Question: This is a code which i am using in my page
## html
'''
<div class="dec">
<select>
<option selected="selected" value="0">1</option>
<option value="2">2</option>
<option value="-1">3</option>
</select>
</div>
<div>
<input name="im_q" id="im_q" type="text" class="dec" placeholder="Texto a Buscar" onfocus="this.placeholder = ''" onblur="this.placeholder = 'Texto a Buscar'" />
</div>
'''
## css
'''
.dec select {
padding-top: 5px;
width: 108%;
border: none;
box-shadow: none;
background: transparent;
background-image: none;
-webkit-appearance: none;
background-image:url('carat-d-black.png');
background-position:90% 70%;
background-repeat:no-repeat;
}
.dec {
border: 1px solid #BBBBBB;
border-radius: 4px;
box-shadow: 2px 2px 2px #BBBBBB;
height: 35px;
margin-bottom: 5px;
margin-top: 5px;
overflow: hidden;
width: 99.5%;
}
'''
I am using same css for select and for textbox.The problem is when we vary(reduce) the size of window,the selectbox size is smaller than the textbox.But i want same size for both.
Jsfiddle:<URL>
Please any one help me.
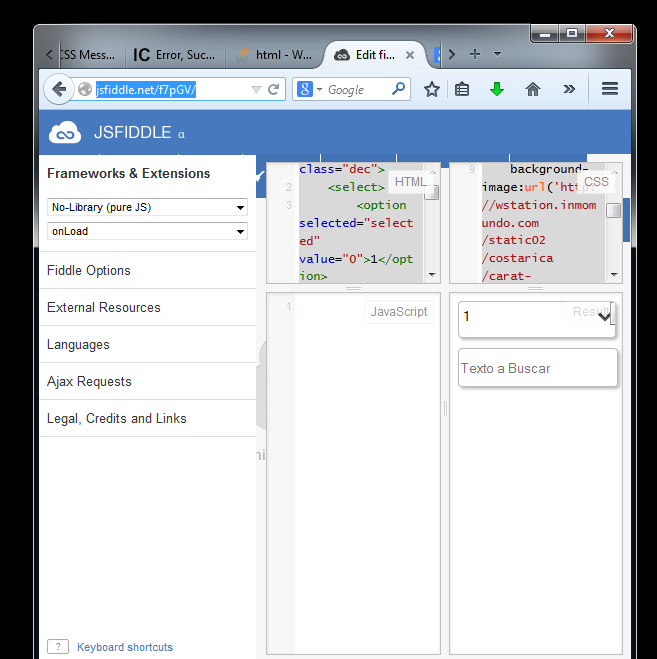
Answer: I guess you have added the class 'dec' to a div containing Select and then the same class to the input rather than the container div.
Change the structure to
'''
<div class="dec">
<select>
<option selected="selected" value="0">1</option>
<option value="2">2</option>
<option value="-1">3</option>
</select>
</div>
<div class="dec">
<input name="im_q" id="im_q" type="text" placeholder="Texto a Buscar" onfocus="this.placeholder = ''" onblur="this.placeholder = 'Texto a Buscar'" />
</div>
'''
And add this to the css
'''
.dec input{
width:100%;
height:100%
}
'''
Check this jsfiddle <URL>